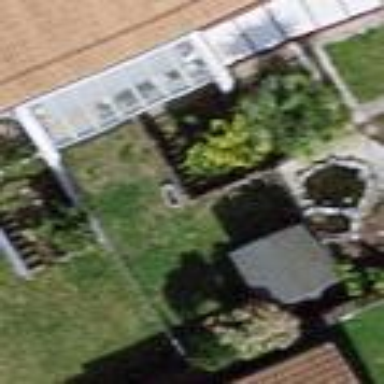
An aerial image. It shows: Garden enclosed by fence.